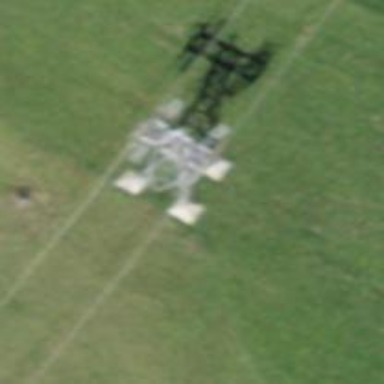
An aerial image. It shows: Pylon used for aerialway.